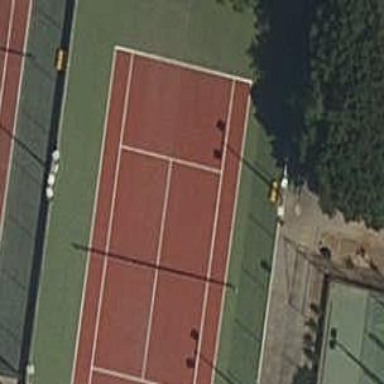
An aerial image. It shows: Tennis court on the leisure land pitch.